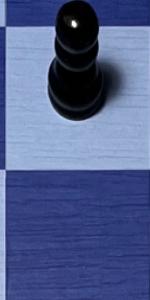
Label: Empty